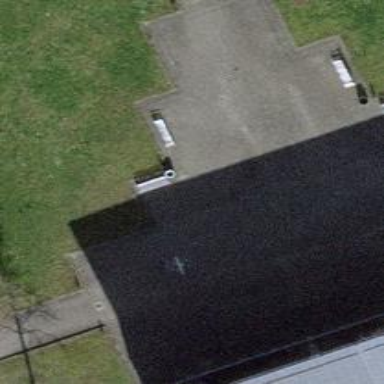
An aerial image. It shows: Bench for seating.